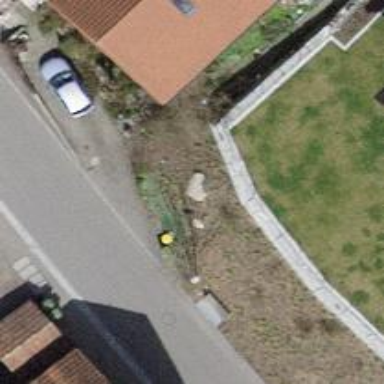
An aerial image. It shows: Post box.